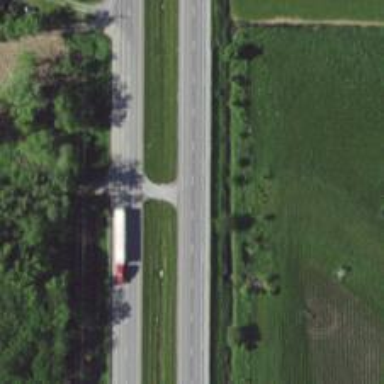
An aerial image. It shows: Trunk link highway.